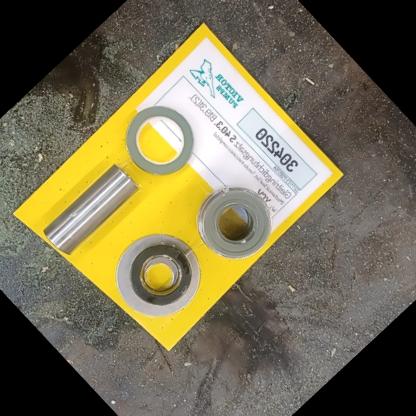
Klasa: inne